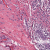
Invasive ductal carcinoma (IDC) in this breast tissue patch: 1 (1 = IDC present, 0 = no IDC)